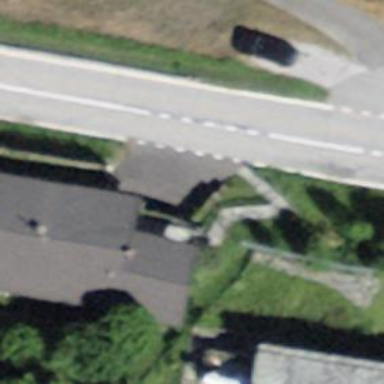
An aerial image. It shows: Detached building.